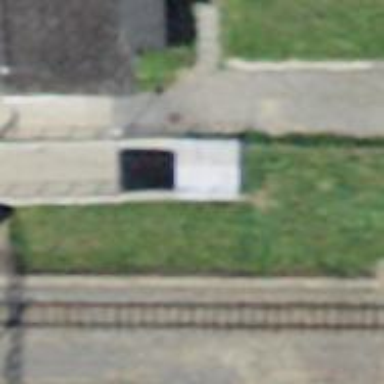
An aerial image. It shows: Tunnel with steps inside.